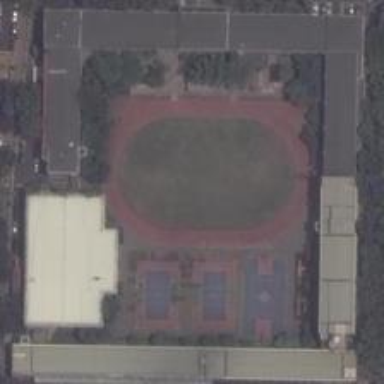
High buildings rim the football field and several tennis courts .